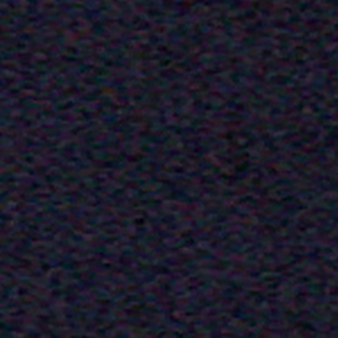
Label: other